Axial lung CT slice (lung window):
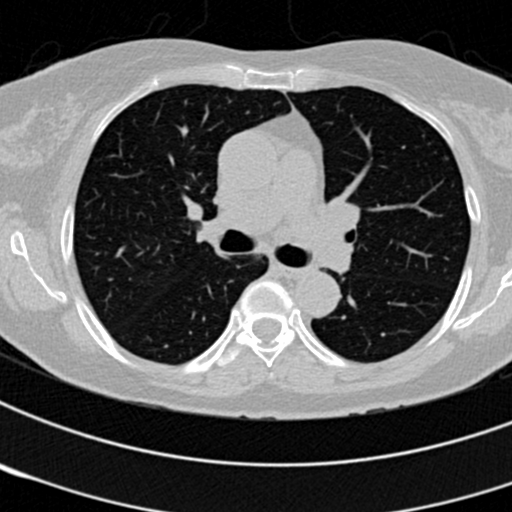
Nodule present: no